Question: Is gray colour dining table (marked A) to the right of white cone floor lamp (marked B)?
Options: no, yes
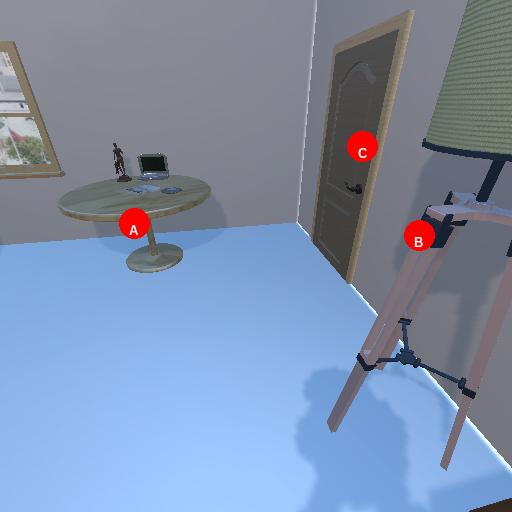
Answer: no